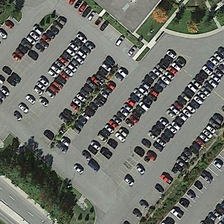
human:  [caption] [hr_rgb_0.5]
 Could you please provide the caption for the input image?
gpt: a lot of trees and lawns are planted around the parking lot .

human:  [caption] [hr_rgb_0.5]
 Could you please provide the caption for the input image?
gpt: there is a wide road around the parking lot .

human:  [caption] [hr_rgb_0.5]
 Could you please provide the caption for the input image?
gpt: there is a wide road around the parking lot .

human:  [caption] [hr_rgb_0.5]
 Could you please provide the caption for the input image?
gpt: a lot of trees and lawns are planted around the parking lot .

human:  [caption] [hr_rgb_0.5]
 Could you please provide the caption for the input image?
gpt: there is a wide road around the parking lot .